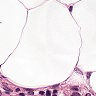
Metastatic tissue present: no